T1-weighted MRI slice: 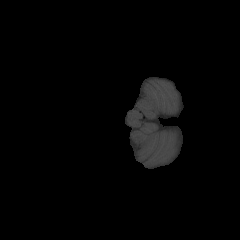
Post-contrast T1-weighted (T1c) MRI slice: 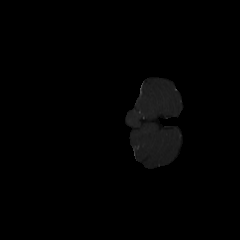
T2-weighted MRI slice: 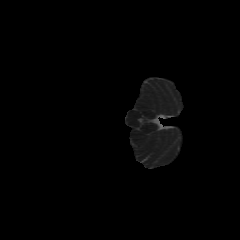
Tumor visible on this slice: no